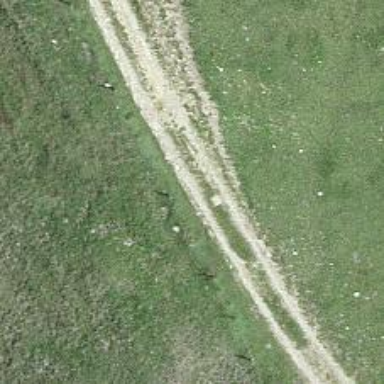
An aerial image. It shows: Track road with grade4 tracktype.